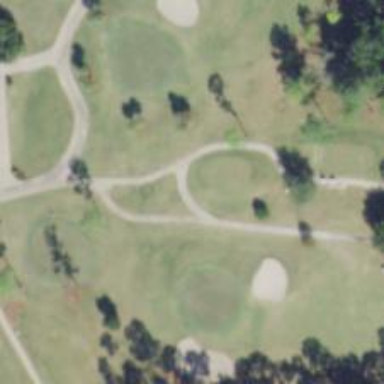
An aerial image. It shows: Golf cartpath that is also road path.